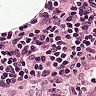
Metastatic tissue present: no